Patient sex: M
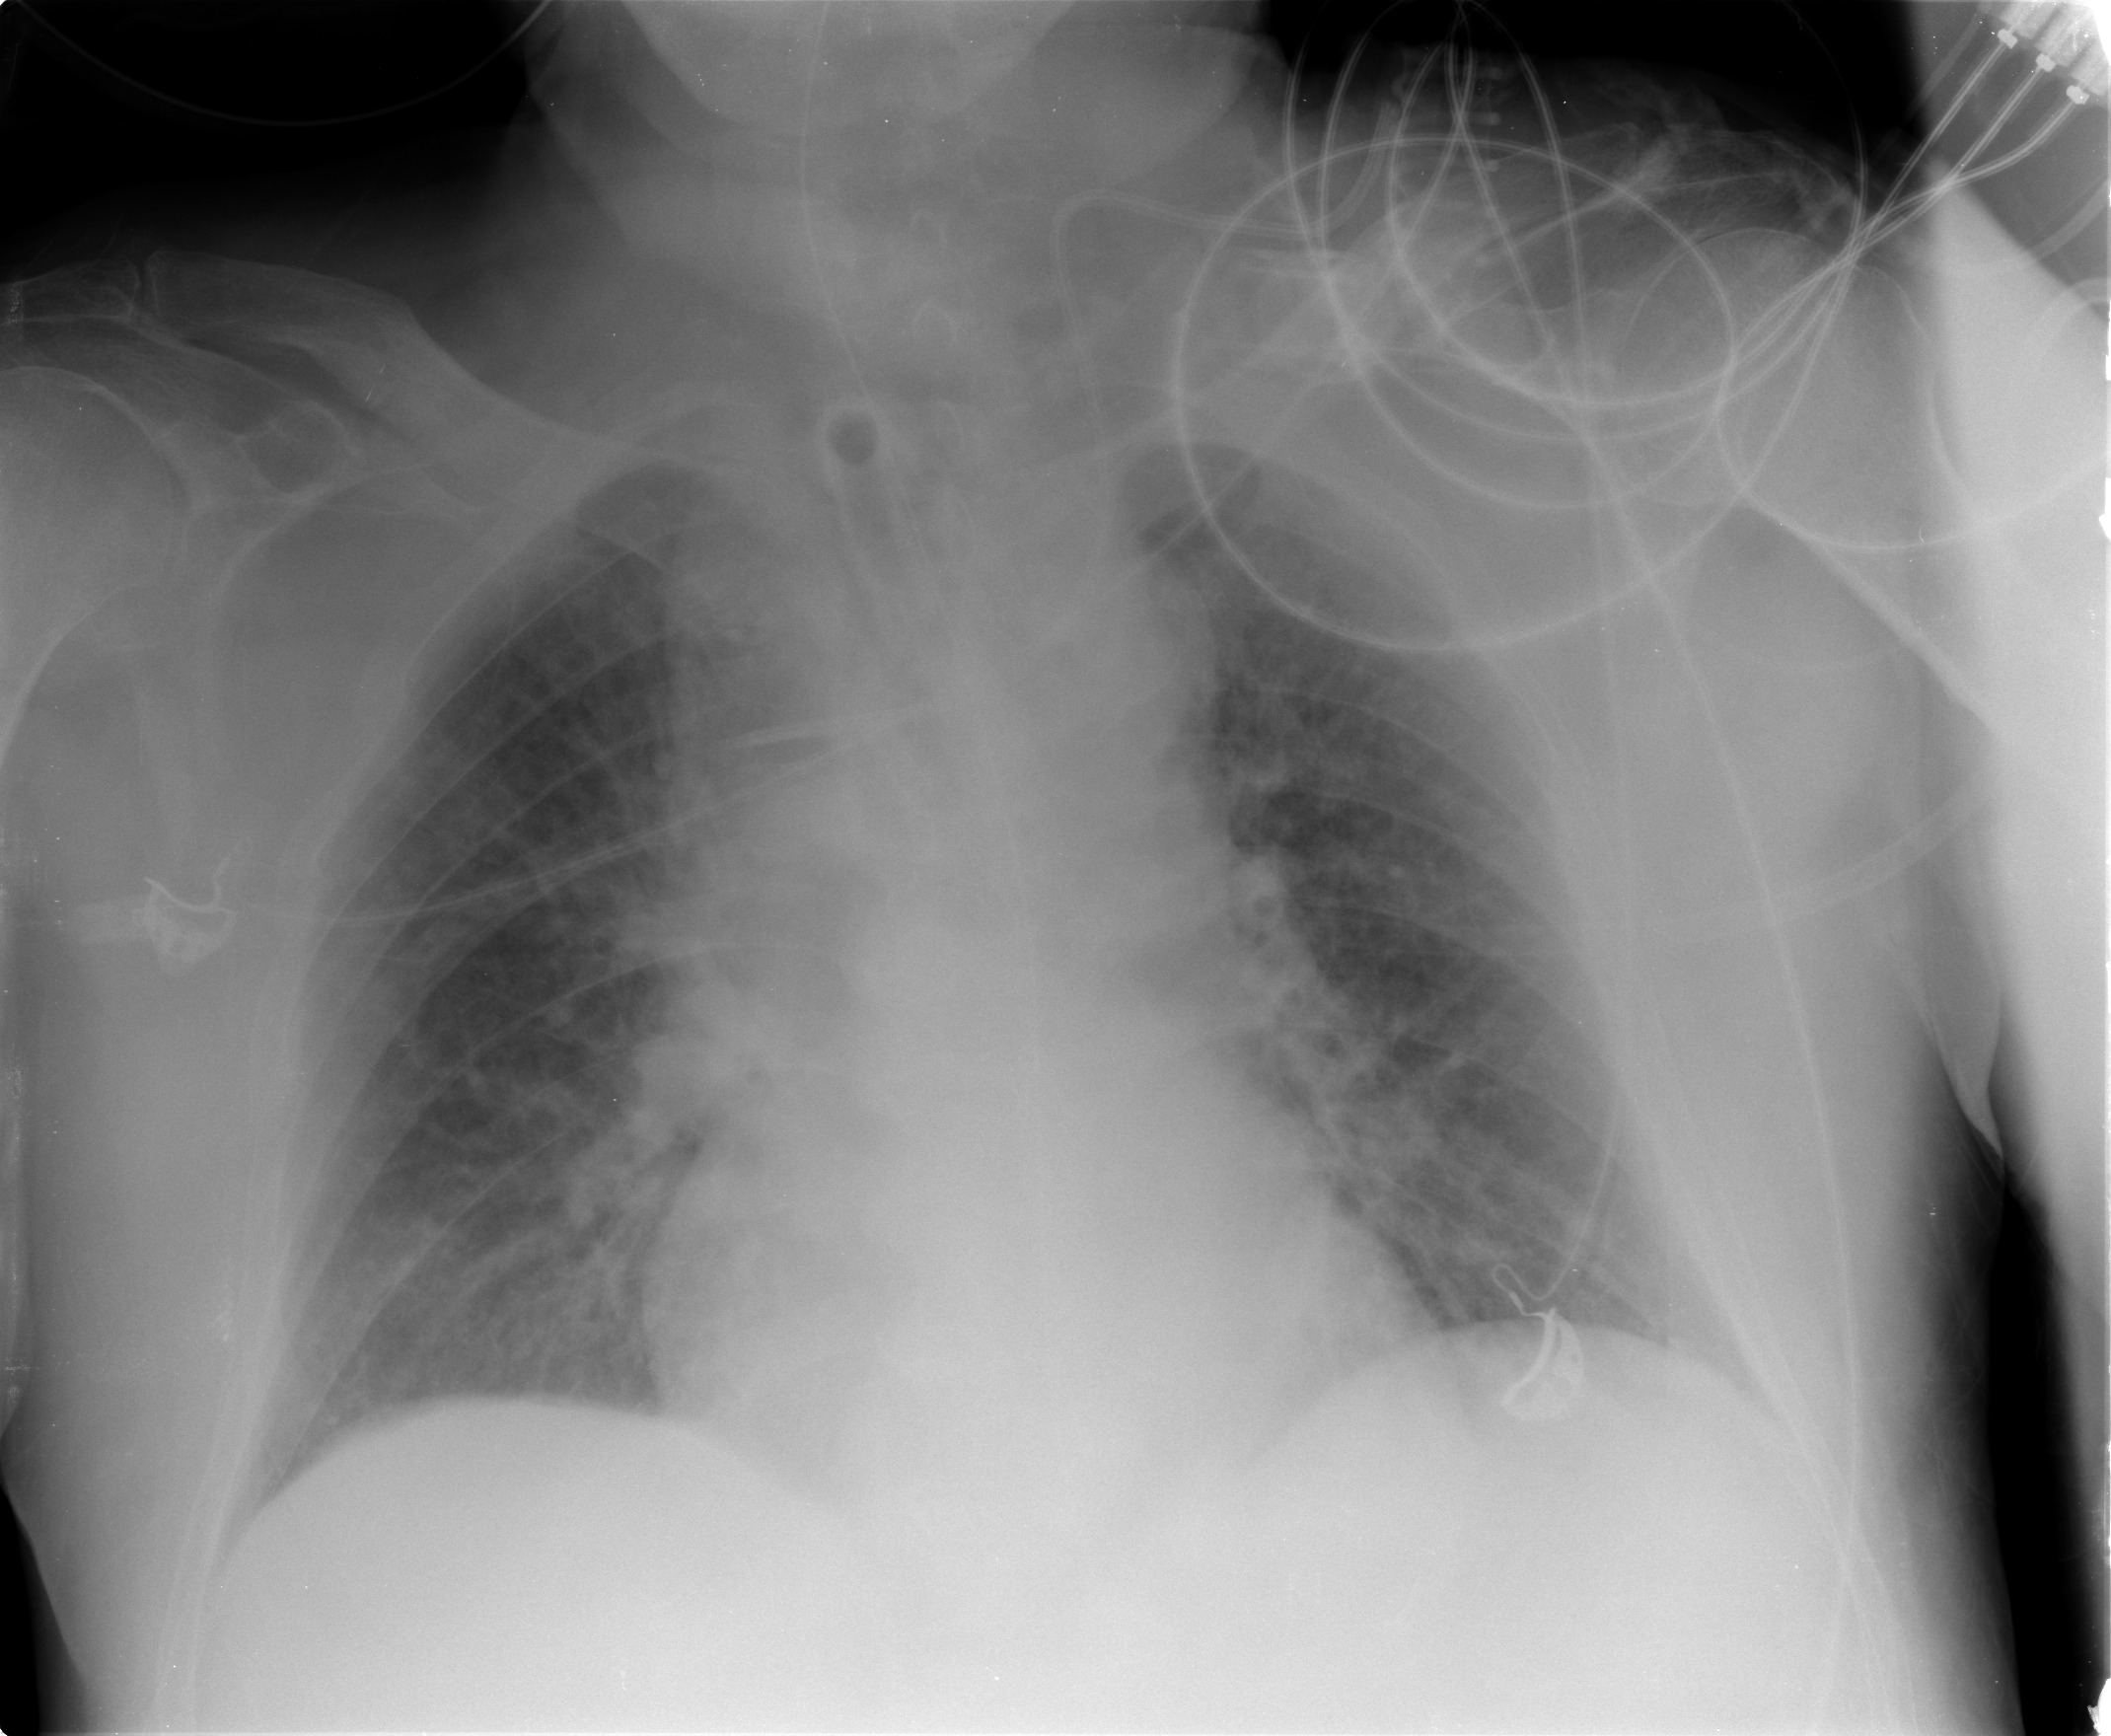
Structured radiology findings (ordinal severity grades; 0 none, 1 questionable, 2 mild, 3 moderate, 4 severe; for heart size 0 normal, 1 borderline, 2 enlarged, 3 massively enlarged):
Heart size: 1
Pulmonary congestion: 2
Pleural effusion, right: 0
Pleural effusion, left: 0
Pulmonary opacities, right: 0
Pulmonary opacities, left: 0
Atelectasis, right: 0
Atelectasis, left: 0